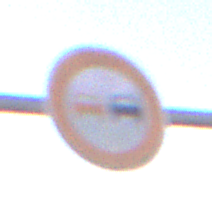
Verkehrszeichen: Ueberholverbot
Umgebung: Outdoor, Nature
Tageszeit: SunriseSunset
Wetter: Clear
Licht: Natural
Jahreszeit: NotSpecified
Kontrast: HighContrast